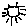
Label: sun